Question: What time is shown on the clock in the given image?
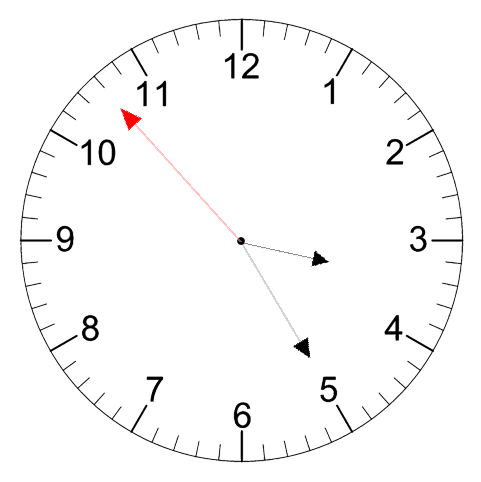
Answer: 03:24:53